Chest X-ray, AP view. Patient: 54 years old, sex F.
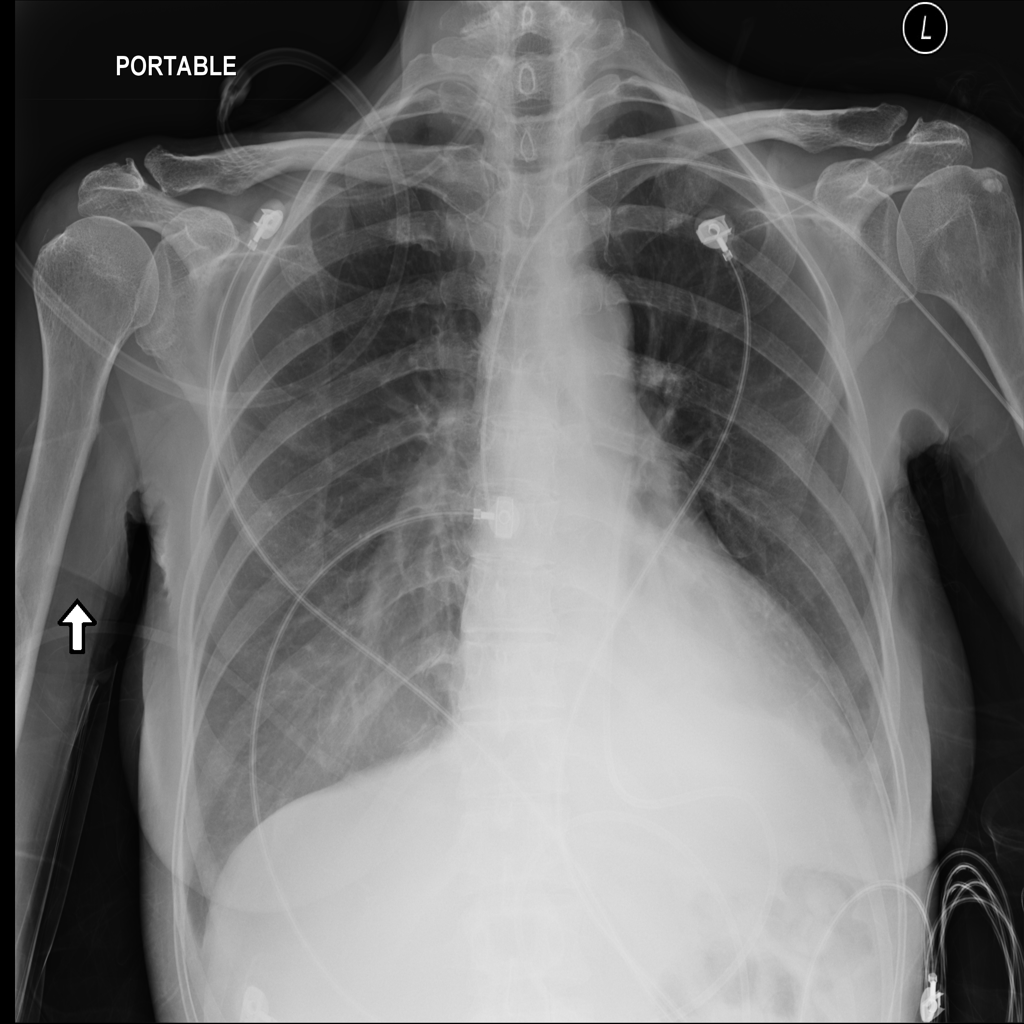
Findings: No Finding